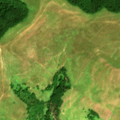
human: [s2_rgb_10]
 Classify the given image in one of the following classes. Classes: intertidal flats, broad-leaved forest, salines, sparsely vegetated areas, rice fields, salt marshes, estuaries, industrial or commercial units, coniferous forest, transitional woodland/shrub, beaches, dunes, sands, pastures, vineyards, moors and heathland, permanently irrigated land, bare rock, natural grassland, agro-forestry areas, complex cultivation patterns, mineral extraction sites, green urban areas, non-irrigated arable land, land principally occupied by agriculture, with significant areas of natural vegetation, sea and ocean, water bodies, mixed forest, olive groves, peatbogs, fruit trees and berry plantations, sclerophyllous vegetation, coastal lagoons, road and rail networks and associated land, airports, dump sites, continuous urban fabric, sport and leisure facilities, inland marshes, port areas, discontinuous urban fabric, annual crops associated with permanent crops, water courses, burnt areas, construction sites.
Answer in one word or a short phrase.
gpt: broad-leaved forest, natural grassland, transitional woodland/shrub